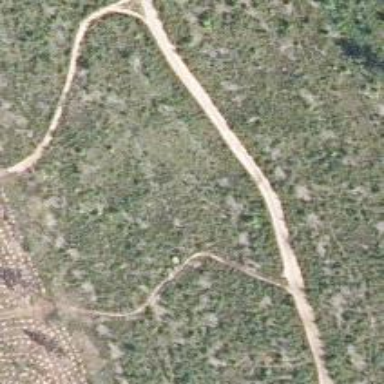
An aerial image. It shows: Path.